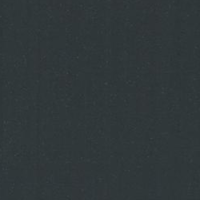
EUNIS habitat code: 14
Species observed at this site:
Corvus corone
Podiceps cristatus
Cyanistes caeruleus
Fulica atra
Anas platyrhynchos
Sturnus vulgaris
Chloris chloris
Pyrrhula pyrrhula
Troglodytes troglodytes
Passer domesticus
Aegithalos caudatus
Spinus spinus
Carduelis carduelis
Turdus merula
Phalacrocorax carbo
Poecile palustris
Larus michahellis
Fringilla montifringilla
Parus major
Erithacus rubecula
Mergus merganser
Pica pica
Certhia familiaris
Periparus ater